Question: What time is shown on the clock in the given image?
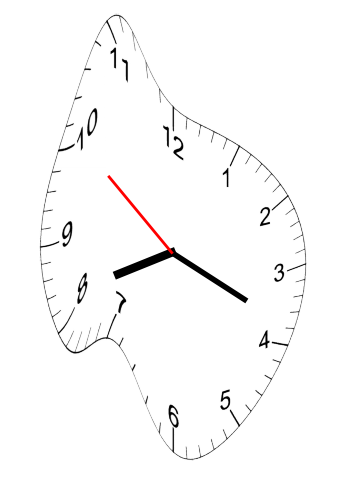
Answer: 08:18:51